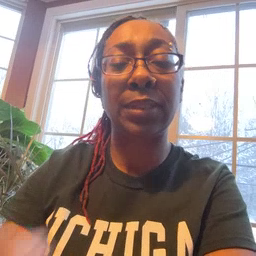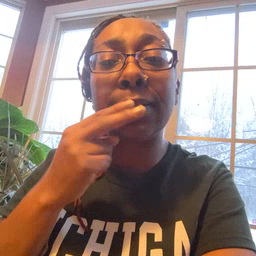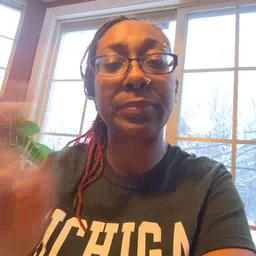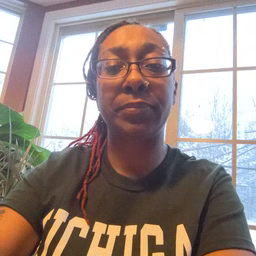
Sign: kiss